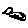
Label: bird